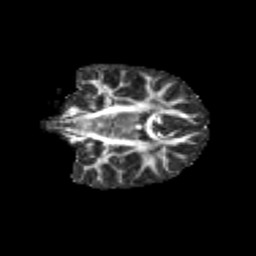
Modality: FA
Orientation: coronal
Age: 9
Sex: female
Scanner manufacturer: siemens
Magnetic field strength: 3 T
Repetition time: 3.8 s
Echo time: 0.07 s